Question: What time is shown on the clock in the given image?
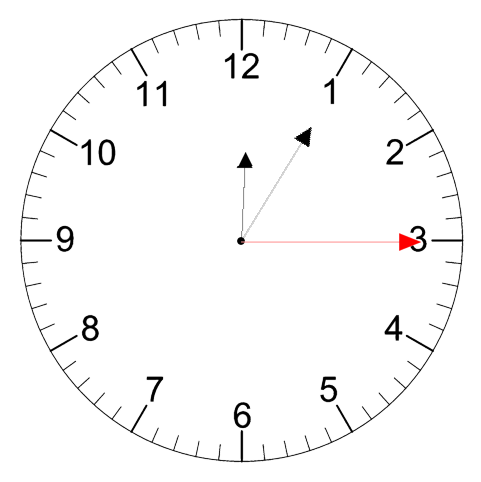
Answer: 12:05:15